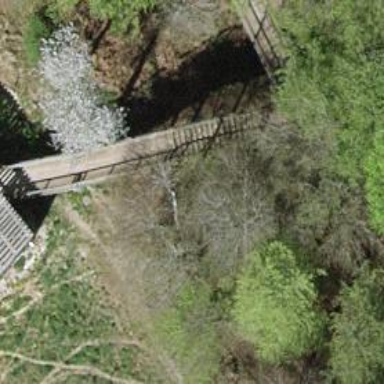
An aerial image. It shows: Footway bridge.